Question: I'm trying to create a stored function called 'func_GetMenuItemsForMenu'.
For this function, I need to pass the ID of the menu to it. The function will find all MenuItems that are on the menu. It will return a table.
Here is what I have tried:
'''
CREATE FUNCTION [dbo].[func_GetMenuItemsForMenu]
(@MenuItemMenuItemID NVARCHAR(200))
RETURNS TABLE
AS
RETURN (SELECT Menu.MenuID
FROM Menu, MenuItem
WHERE MenuItem.MenuID LIKE @MenuItemMenuItemID + '%'
AND MenuItem.MenuID = Menu.MenuID)
GO
'''
Here is my table structure:

I'm only getting the MenuID and it's not returning the menu item as well that's on the specific menu.
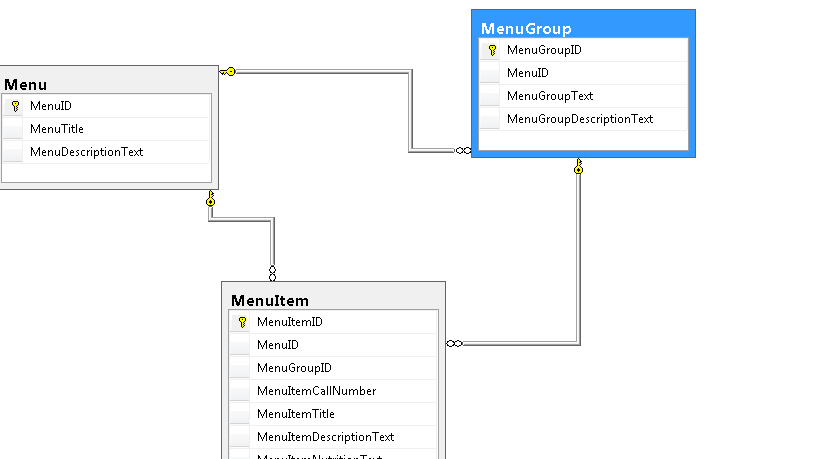
Answer: You did not select the columns you need and that is why you only get 'MenuID'.
I add 'MenuItemTitle' here.
'''
CREATE FUNCTION [dbo].[func_GetMenuItemsForMenu]
(
@MenuItemMenuItemID NVARCHAR(200)
)
RETURNS TABLE
AS
RETURN (
SELECT
Menu.MenuID,
MenuItem.MenuItemTitle
FROM Menu
INNER JOIN
MenuItem ON
MenuItem.MenuID = Menu.MenuID
WHERE
MenuItem.MenuID LIKE @MenuItemMenuItemID + '%')
GO
'''